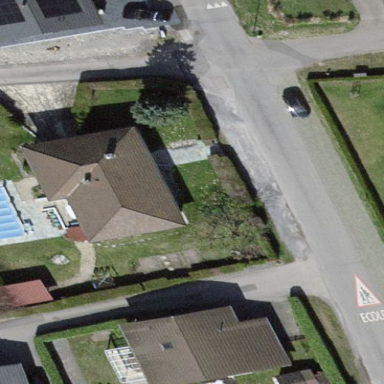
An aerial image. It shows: Detached building.